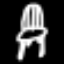
Label: chair